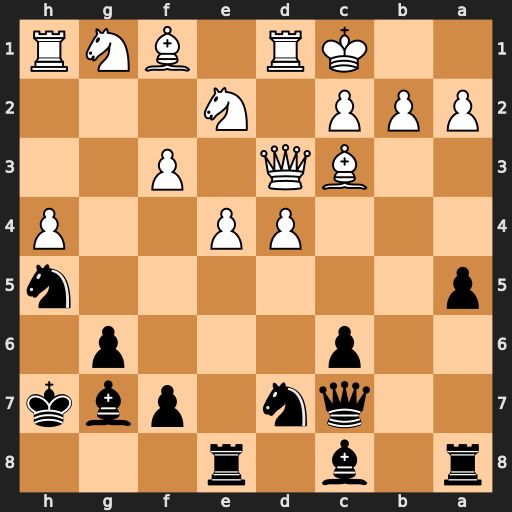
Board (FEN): r1b1r3/2qn1pbk/2p3p1/p6n/3PP2P/2BQ1P2/PPP1N3/2KR1BNR
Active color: b
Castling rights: -
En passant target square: -
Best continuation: Ba6 Qe3 Bh6 f4 Nxf4